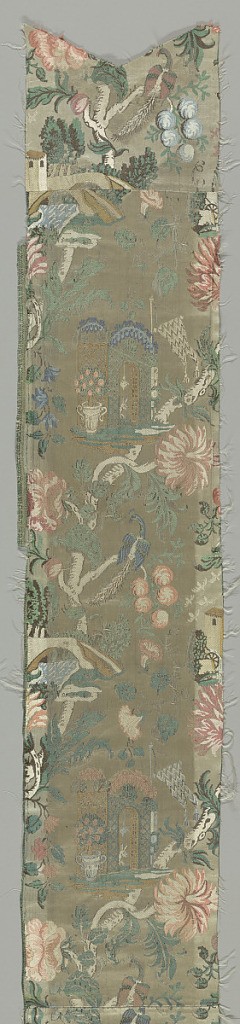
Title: Textile
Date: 1700–1750
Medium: silk Technique: compound satin with discontinuous supplementary weft twill
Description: Beige satin ground with rising flowering branches and peacocks in multicolored silk contains miniature landscapes: a garden trellis with flying banner has a rabbit peeping through, and a bridge over a stream.